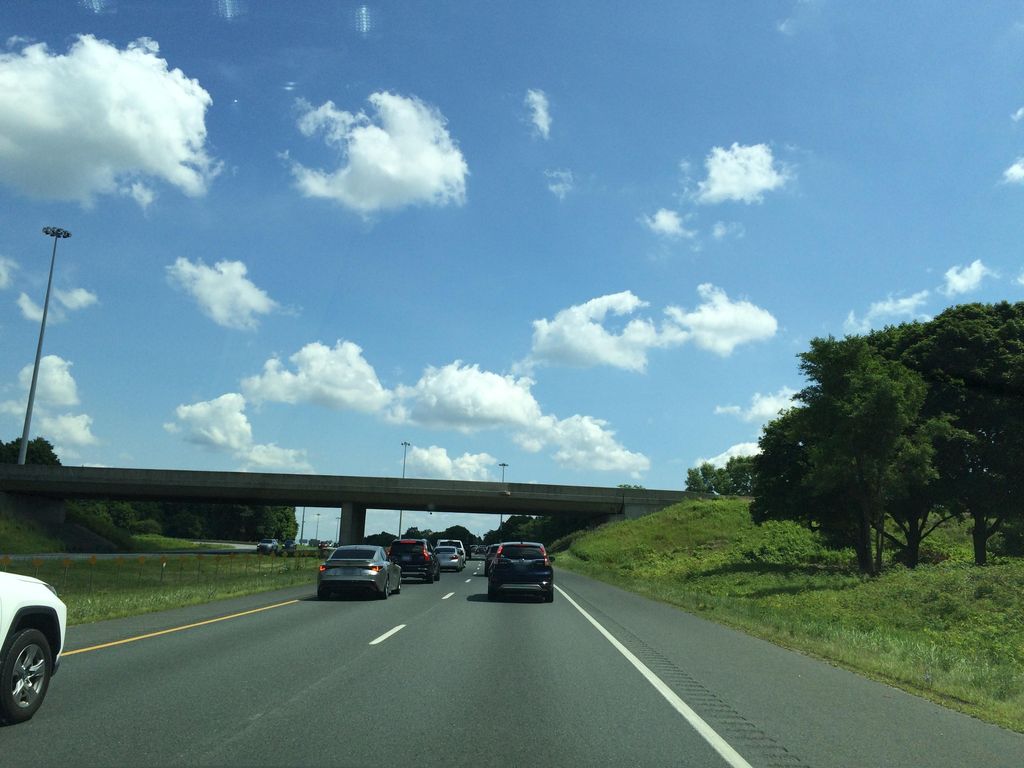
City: hamilton